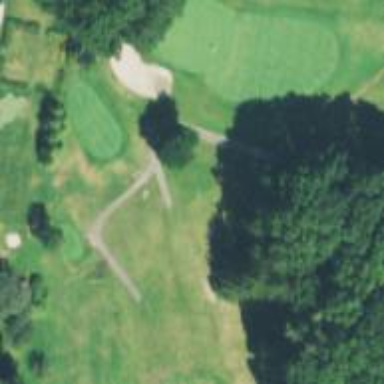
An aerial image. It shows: Footway that resembles golf path.